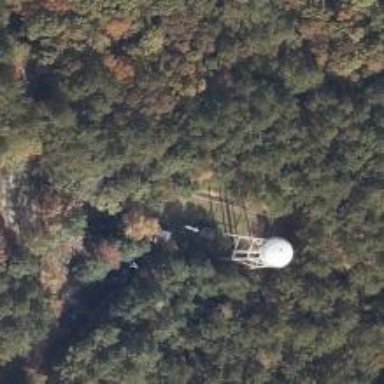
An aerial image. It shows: Water tower that is man-made.